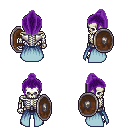
a pixel art fantasy rpg character, male body template, skeleton, overskirt, magenta pants, purple long topknot hairstyle, shield, four views (front, back, left, right), 2x2 character sprite sheet, small pixel art, hard edges, no anti-aliasing